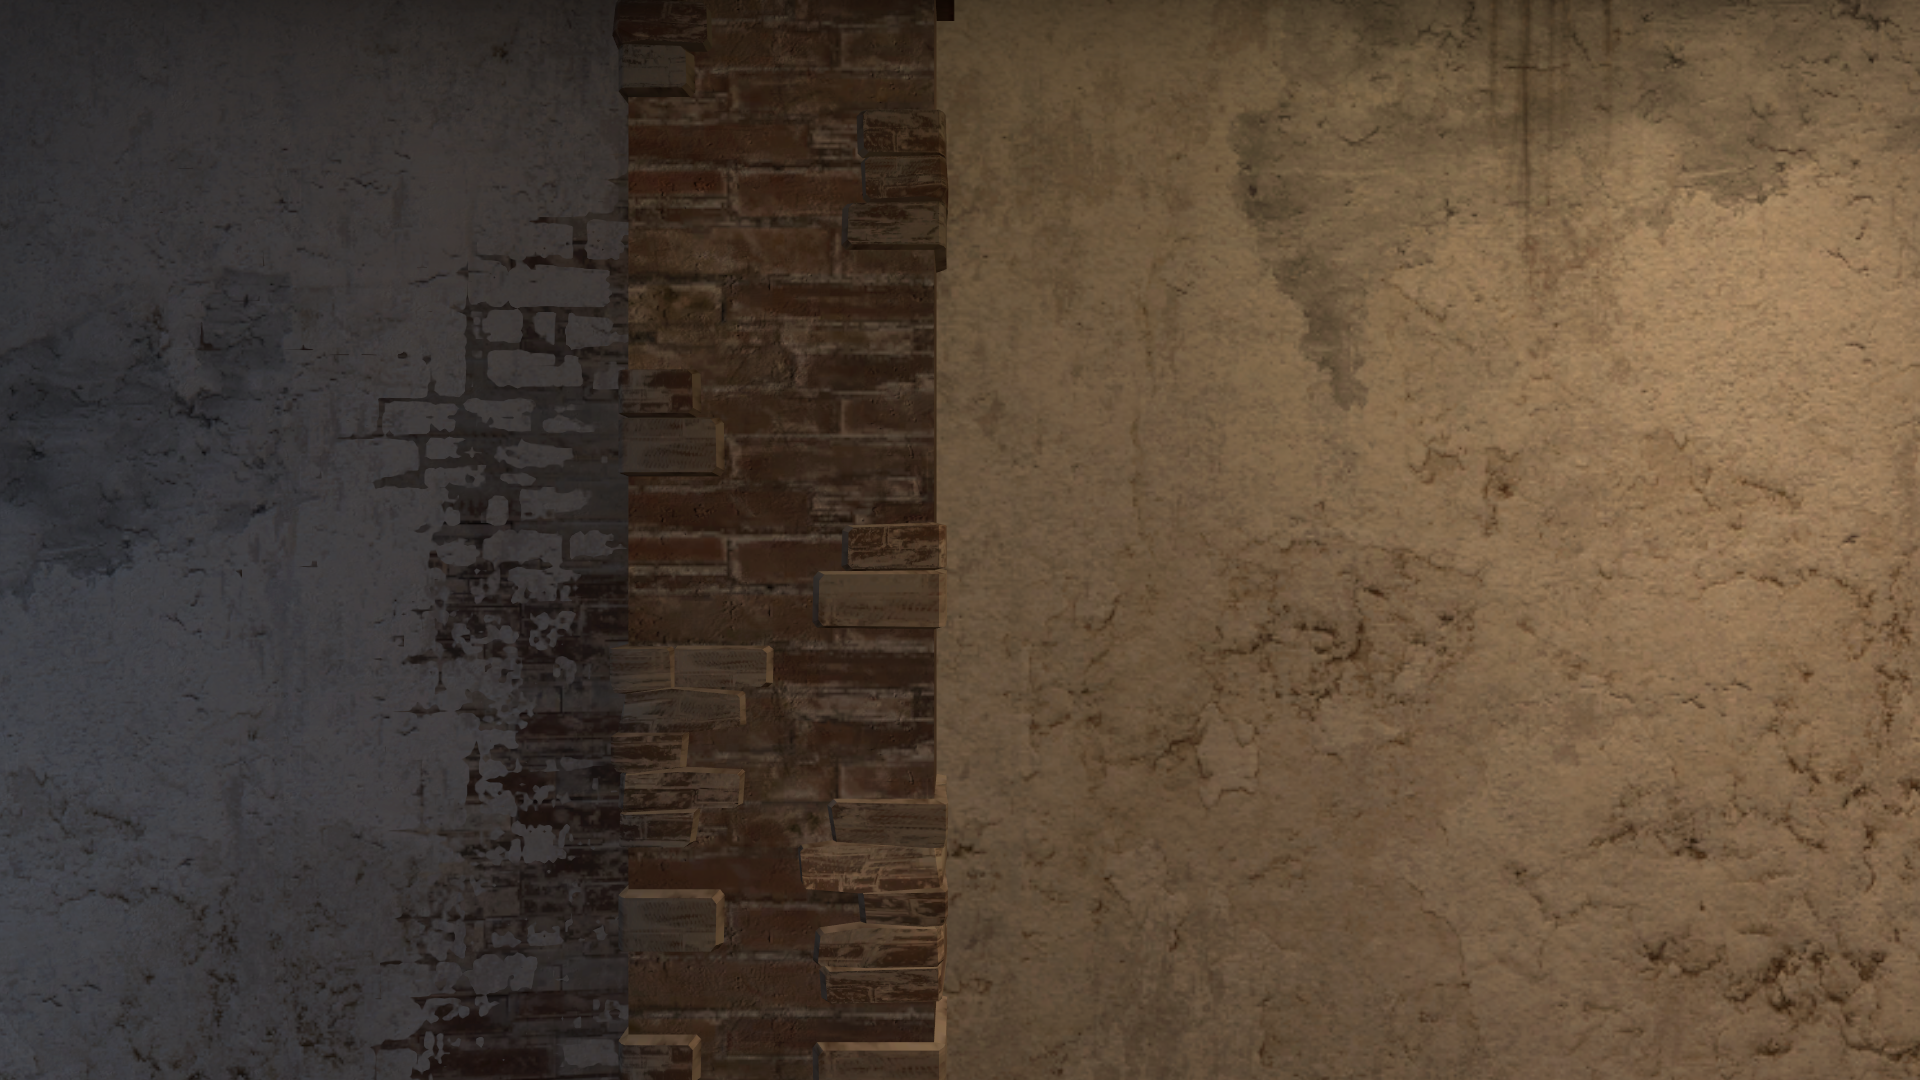
Map: de_inferno